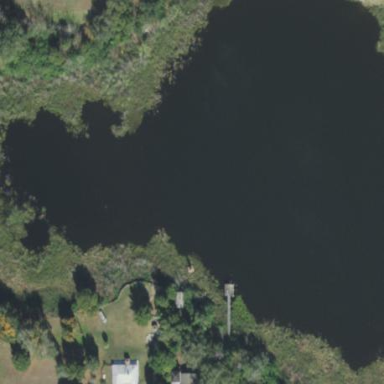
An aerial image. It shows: Beautiful lake surrounded by nature.